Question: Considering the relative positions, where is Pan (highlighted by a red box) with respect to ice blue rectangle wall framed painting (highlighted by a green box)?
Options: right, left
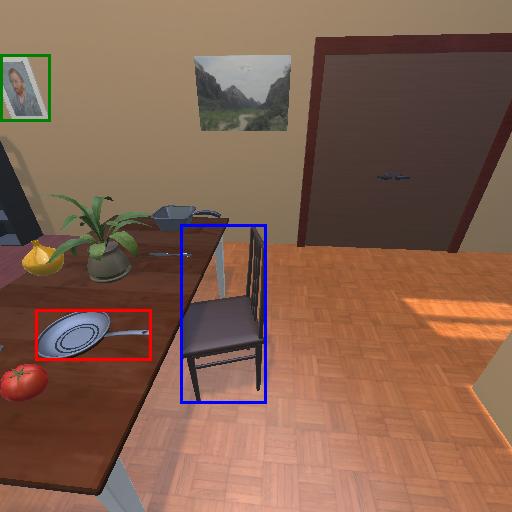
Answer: right